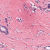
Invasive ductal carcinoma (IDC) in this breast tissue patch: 1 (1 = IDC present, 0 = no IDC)